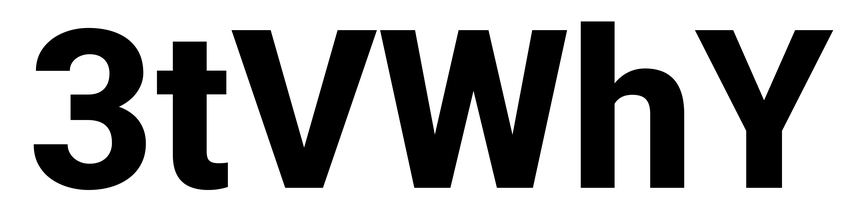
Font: Roboto_ExtraBold